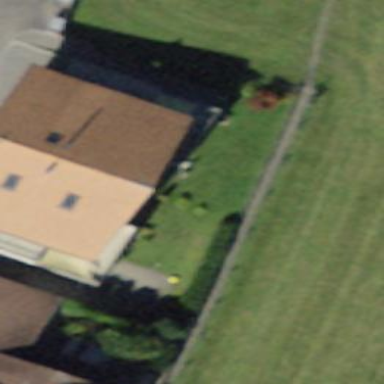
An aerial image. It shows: Residential building.